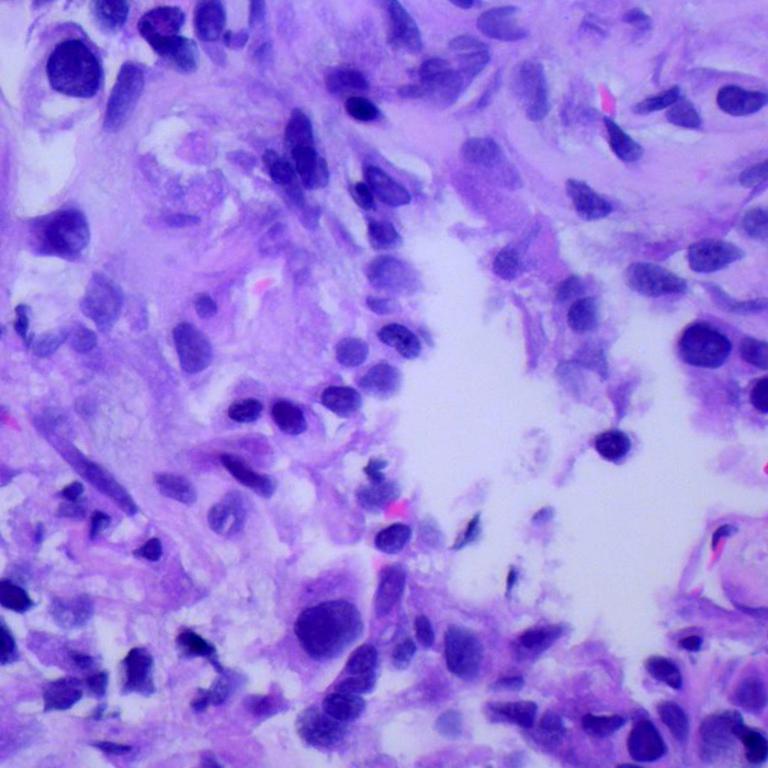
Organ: lung
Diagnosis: adenocarcinomas